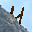
Label: 4